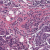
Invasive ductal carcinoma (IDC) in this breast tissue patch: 1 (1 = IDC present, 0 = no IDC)